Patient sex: M
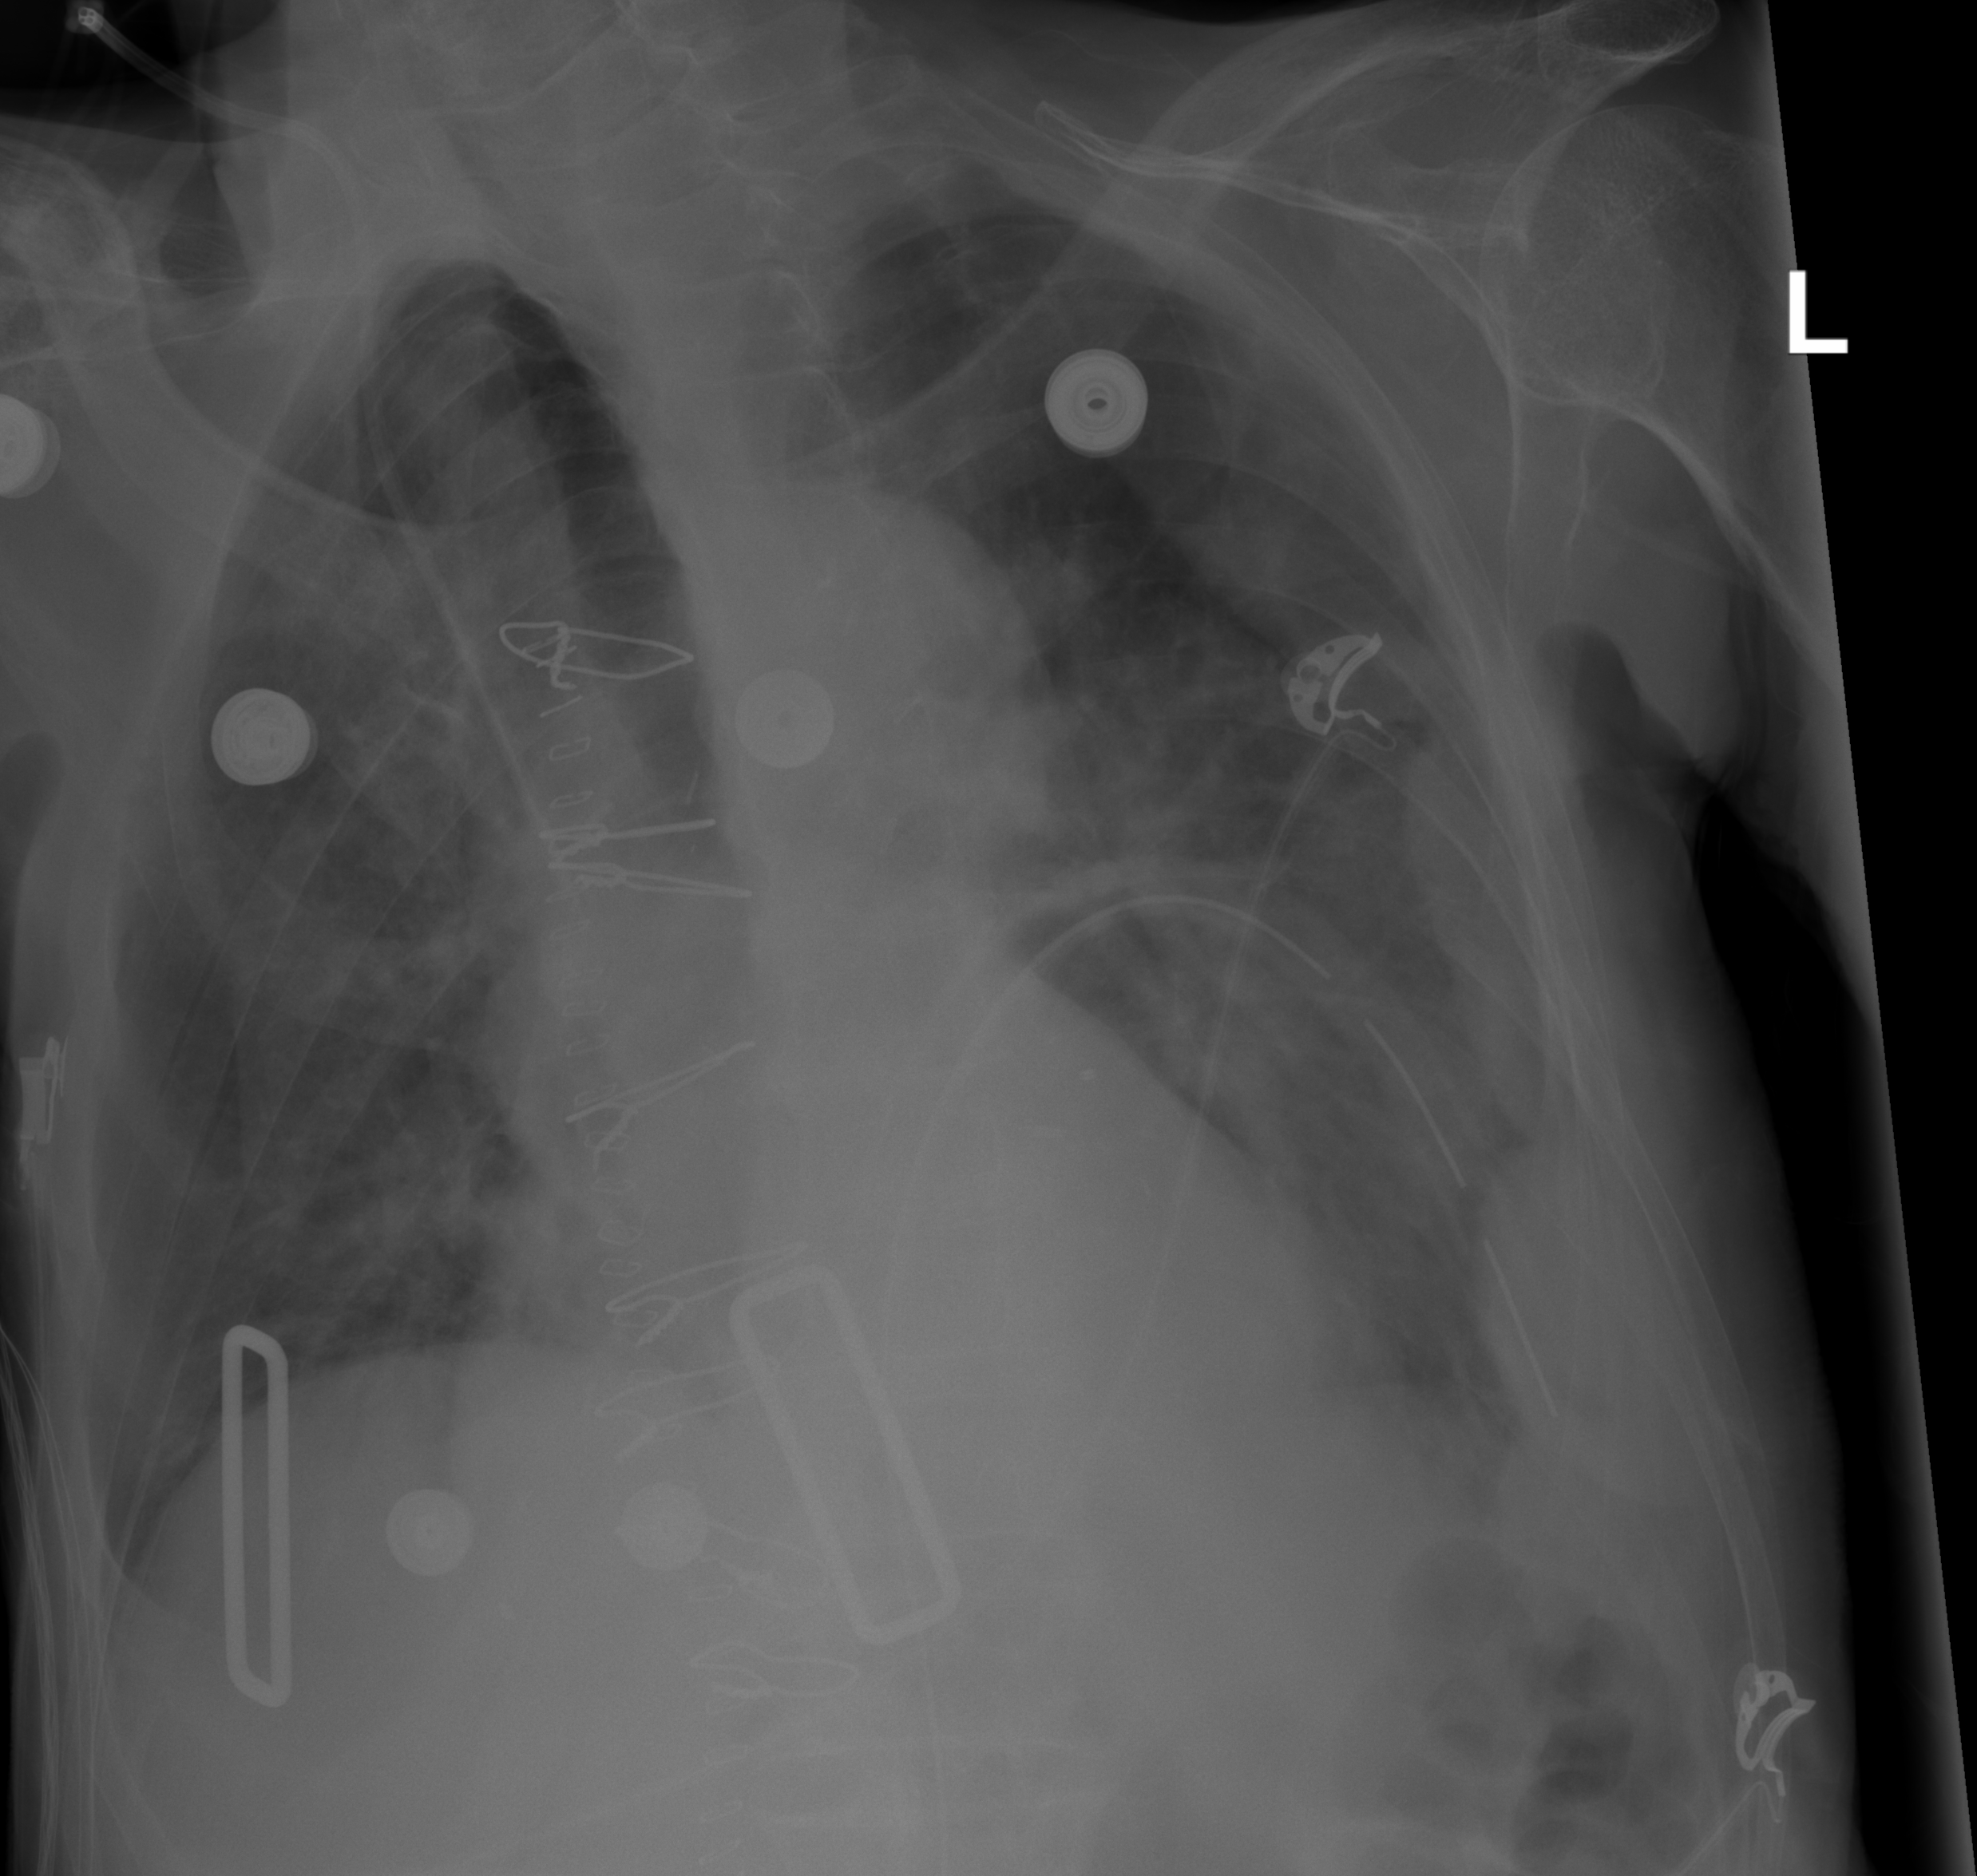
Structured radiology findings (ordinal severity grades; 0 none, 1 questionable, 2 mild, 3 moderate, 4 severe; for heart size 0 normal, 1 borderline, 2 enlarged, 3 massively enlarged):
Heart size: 0
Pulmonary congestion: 0
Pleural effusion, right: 0
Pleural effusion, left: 2
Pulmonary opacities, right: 0
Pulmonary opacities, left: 1
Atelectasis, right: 0
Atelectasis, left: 2